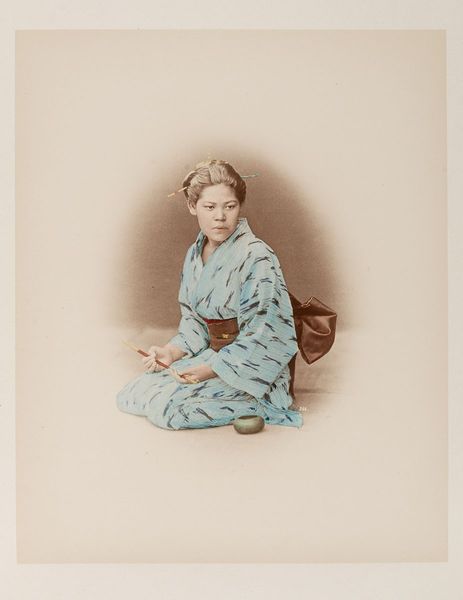
Titel: Porträt einer sitzenden jungen Japanerin (368)
Künstler: Raimund von Stillfried-Rathenitz
Standort: Hamburg
Institution: Museum für Kunst und Gewerbe Hamburg
Schlagwörter: frau, portrait, figur, foto, fotografie, photographie, photo, tracht, albumin, lichtbild, handkoloriert, volkstracht, reisefotografie, bildwerke, angewandte und bildende kunst, hessische systematik, porträt, mädchen, schwarzweißpositivverfahren, silbersalzverfahren, schwarzweißfotografie, porträtfotografie, porträtphotographie, reisephotographie, albuminpapier, handkolorierung